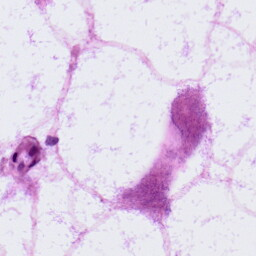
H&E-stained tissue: LymphNode